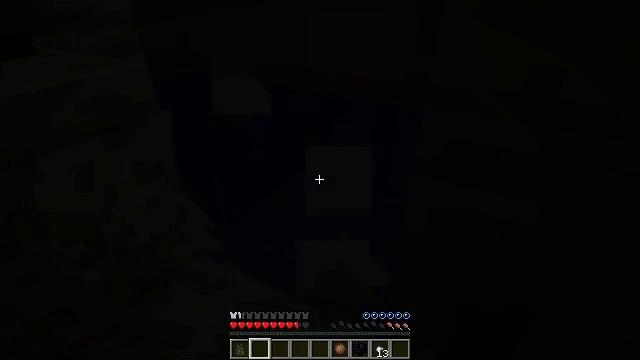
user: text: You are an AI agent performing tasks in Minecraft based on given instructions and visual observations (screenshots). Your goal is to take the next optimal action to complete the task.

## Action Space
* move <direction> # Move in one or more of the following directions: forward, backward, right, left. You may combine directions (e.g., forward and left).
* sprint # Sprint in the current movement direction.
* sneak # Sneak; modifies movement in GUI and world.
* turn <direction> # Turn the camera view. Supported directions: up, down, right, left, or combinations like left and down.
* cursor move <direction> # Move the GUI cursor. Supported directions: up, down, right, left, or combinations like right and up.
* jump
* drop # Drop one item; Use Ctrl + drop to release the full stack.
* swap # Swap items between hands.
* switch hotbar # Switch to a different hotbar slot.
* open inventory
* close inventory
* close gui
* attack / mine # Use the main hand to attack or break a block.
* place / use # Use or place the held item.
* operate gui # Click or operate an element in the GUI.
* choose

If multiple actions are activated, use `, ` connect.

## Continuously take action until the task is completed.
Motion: motion action
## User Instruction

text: Break the glowing sea lantern block.
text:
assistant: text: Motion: sneak, attack / mine